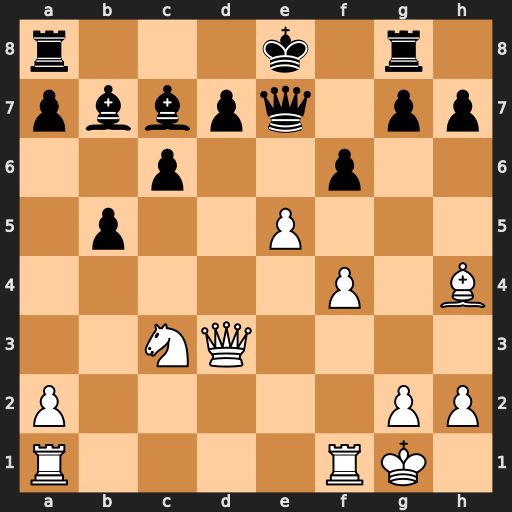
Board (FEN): r3k1r1/pbbpq1pp/2p2p2/1p2P3/5P1B/2NQ4/P5PP/R4RK1
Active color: w
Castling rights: q
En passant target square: -
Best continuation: exf6 Qc5+ Bf2